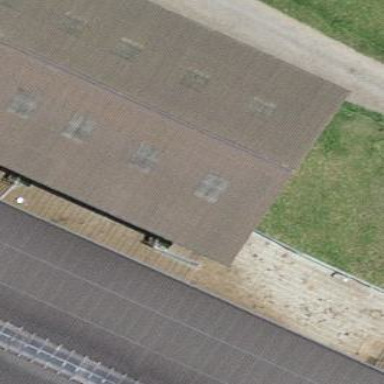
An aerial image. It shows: Hangar building.